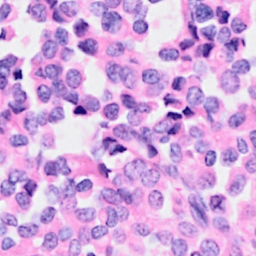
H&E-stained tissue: Breast